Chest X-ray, PA view. Patient: 48 years old, sex F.
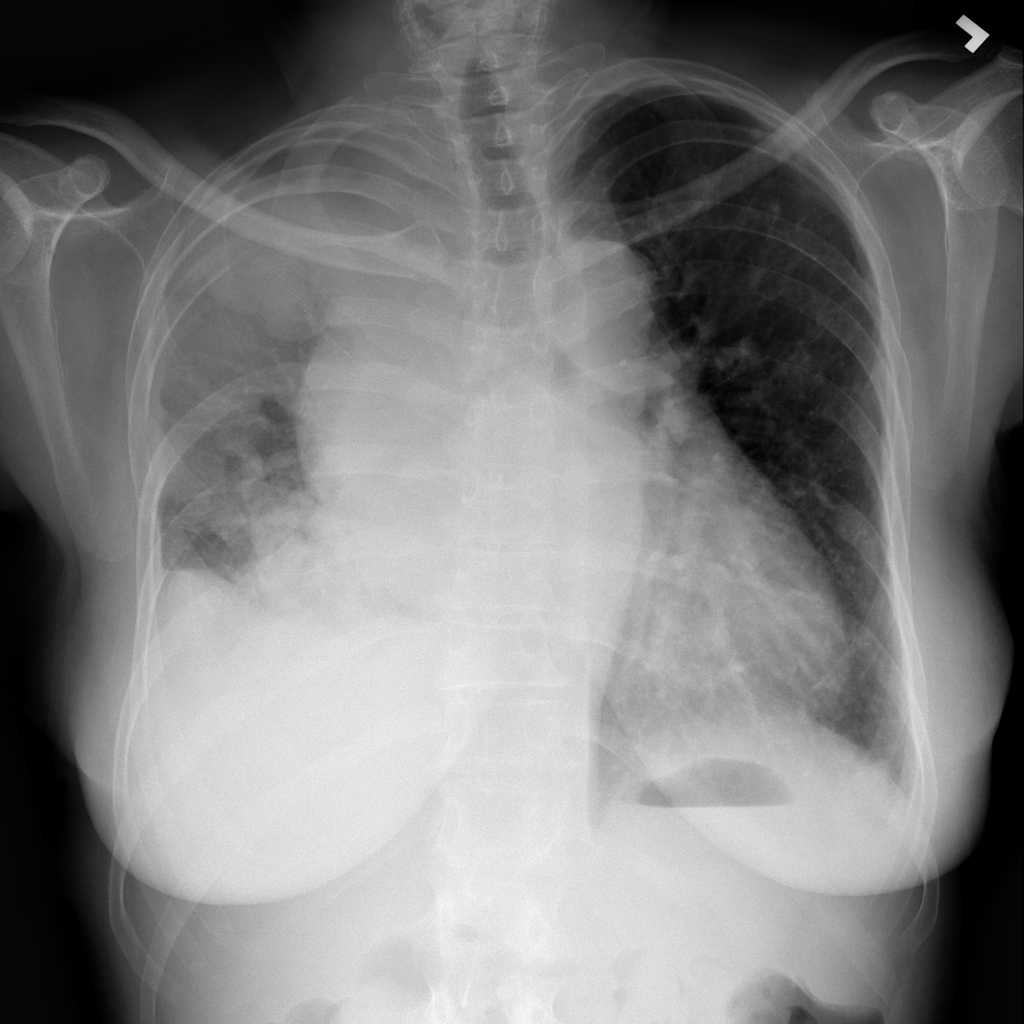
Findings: Effusion, Mass, Nodule